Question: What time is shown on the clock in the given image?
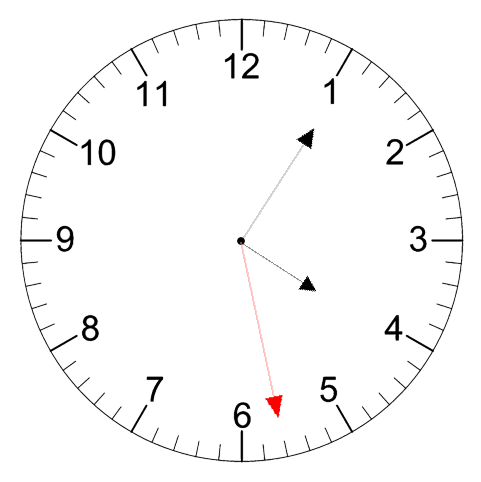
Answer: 04:05:28